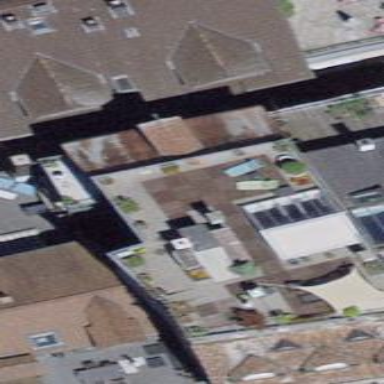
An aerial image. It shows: Gambrel-roofed building with apartments.